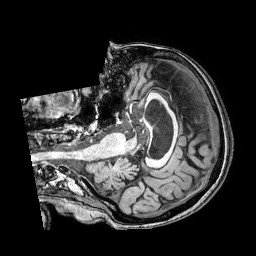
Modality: T1w
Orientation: axial
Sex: female
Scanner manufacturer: philips
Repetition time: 0.008358 s
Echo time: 0.0039 s